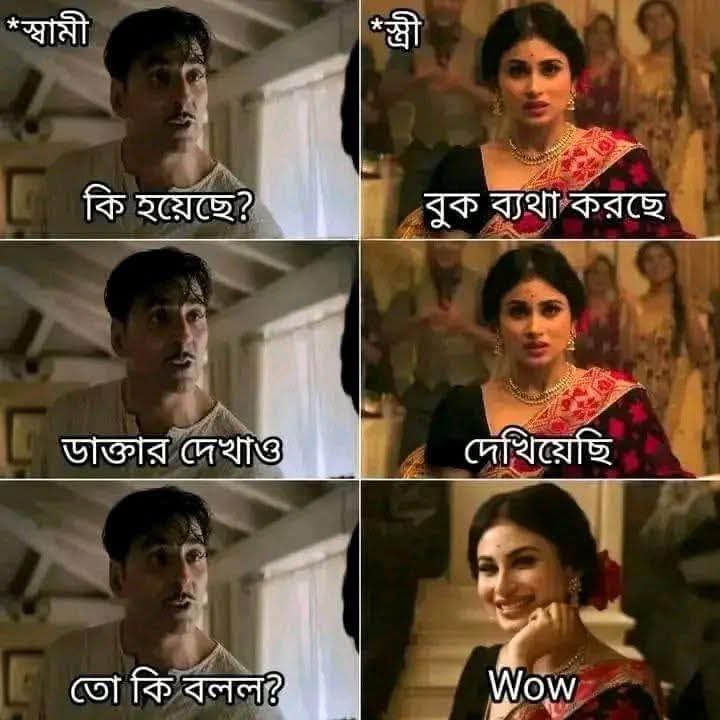
Text: * স্বামী
*স্ত্রী
কি হয়েছে?
বুক ব্যথা করছে
ডাক্তার দেখাও
দেখিয়েছি
তো কি বলল?
Wow
Label: Non Hate